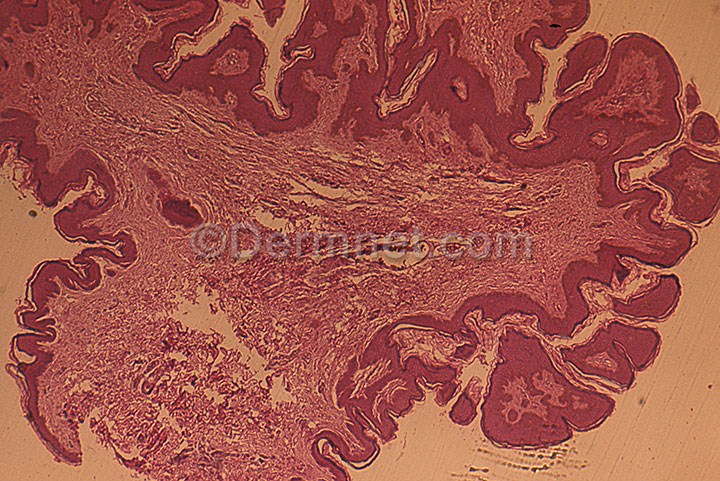
Disease: Seborrheic Keratoses and other Benign Tumors